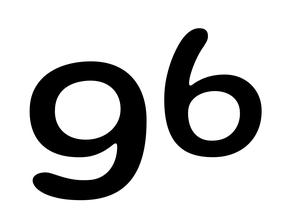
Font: Gluten_Regular